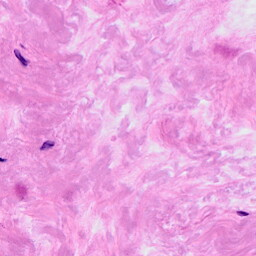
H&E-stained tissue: Breast